Field crop: maize
Growth stage: 2
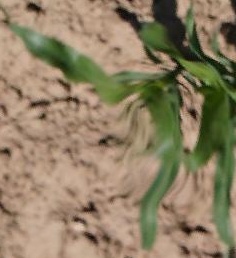
Species: maize